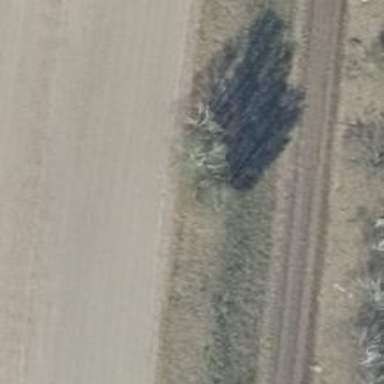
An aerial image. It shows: Deciduous broadleaved tree.